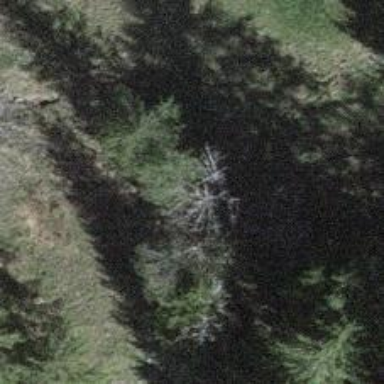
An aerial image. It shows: Evergreen needleleaved tree typically found in agricultural areas.